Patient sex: M
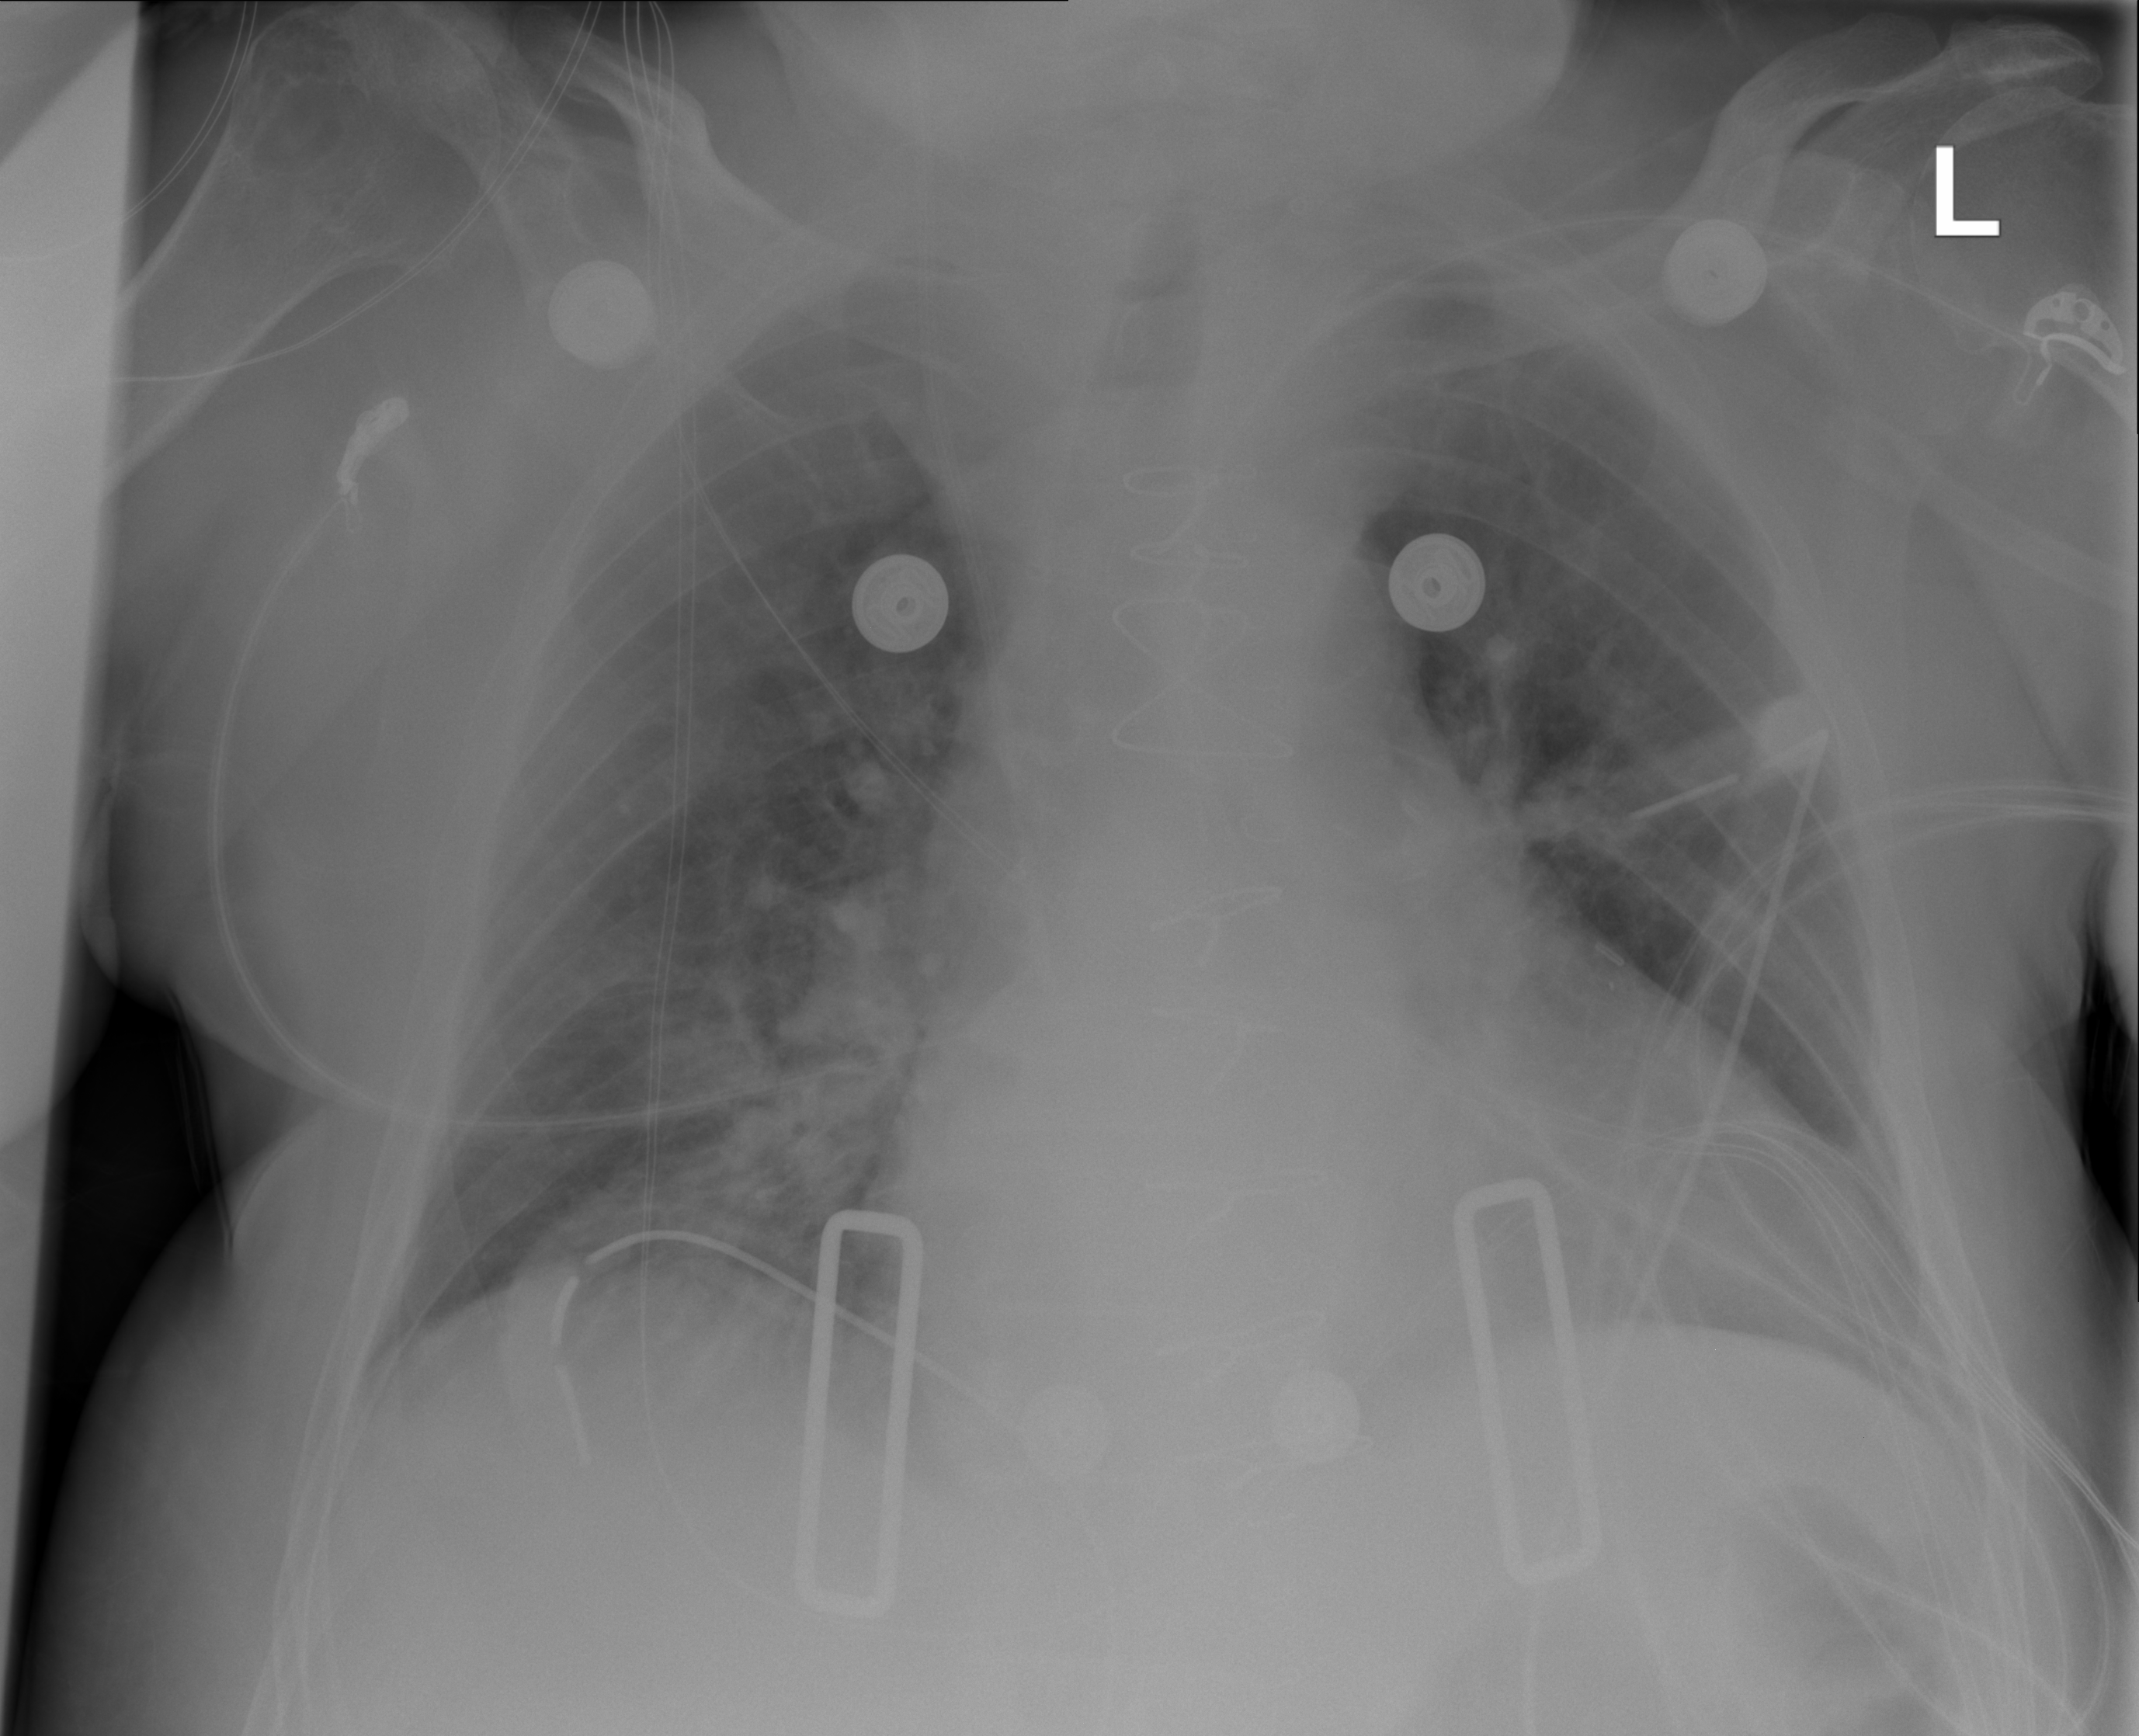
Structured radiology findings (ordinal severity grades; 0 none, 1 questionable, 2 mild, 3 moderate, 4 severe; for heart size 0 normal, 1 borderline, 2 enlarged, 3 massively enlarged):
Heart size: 2
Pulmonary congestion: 2
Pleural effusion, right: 0
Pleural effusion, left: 0
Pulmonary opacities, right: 0
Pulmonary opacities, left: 0
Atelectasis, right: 1
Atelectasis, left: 0